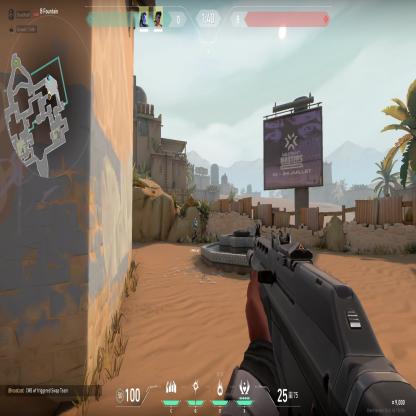
Label: teammate